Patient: sex M, age 57
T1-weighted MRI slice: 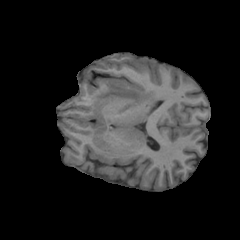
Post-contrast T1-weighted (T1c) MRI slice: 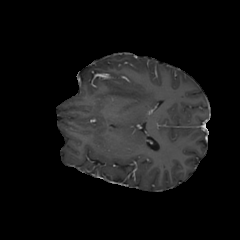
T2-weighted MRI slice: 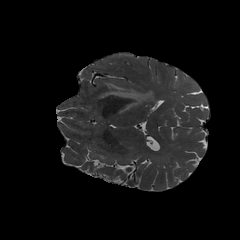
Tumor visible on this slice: yes
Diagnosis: Glioblastoma, IDH-wildtype
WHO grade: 4